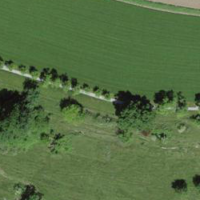
EUNIS habitat code: 25
Species observed at this site:
Phaneroptera falcata
Gomphocerippus rufus
Pseudochorthippus parallelus
Fagopyrum esculentum
Roeseliana roeselii